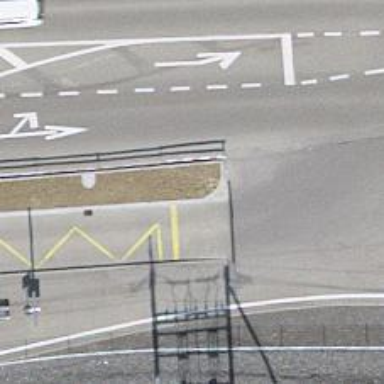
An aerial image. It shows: Public transport stop position.